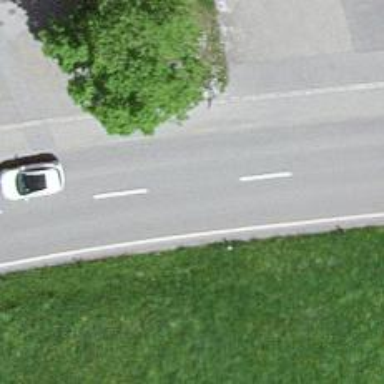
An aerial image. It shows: Tertiary road with asphalt surface.